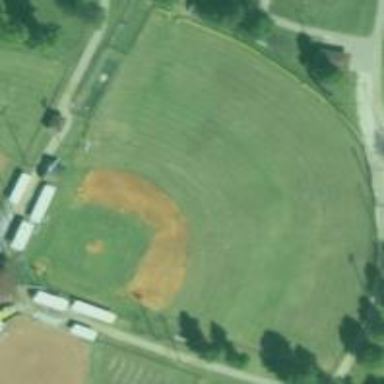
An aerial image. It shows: Baseball pitch for leisure and sports activities.